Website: home-depot
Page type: billing-address
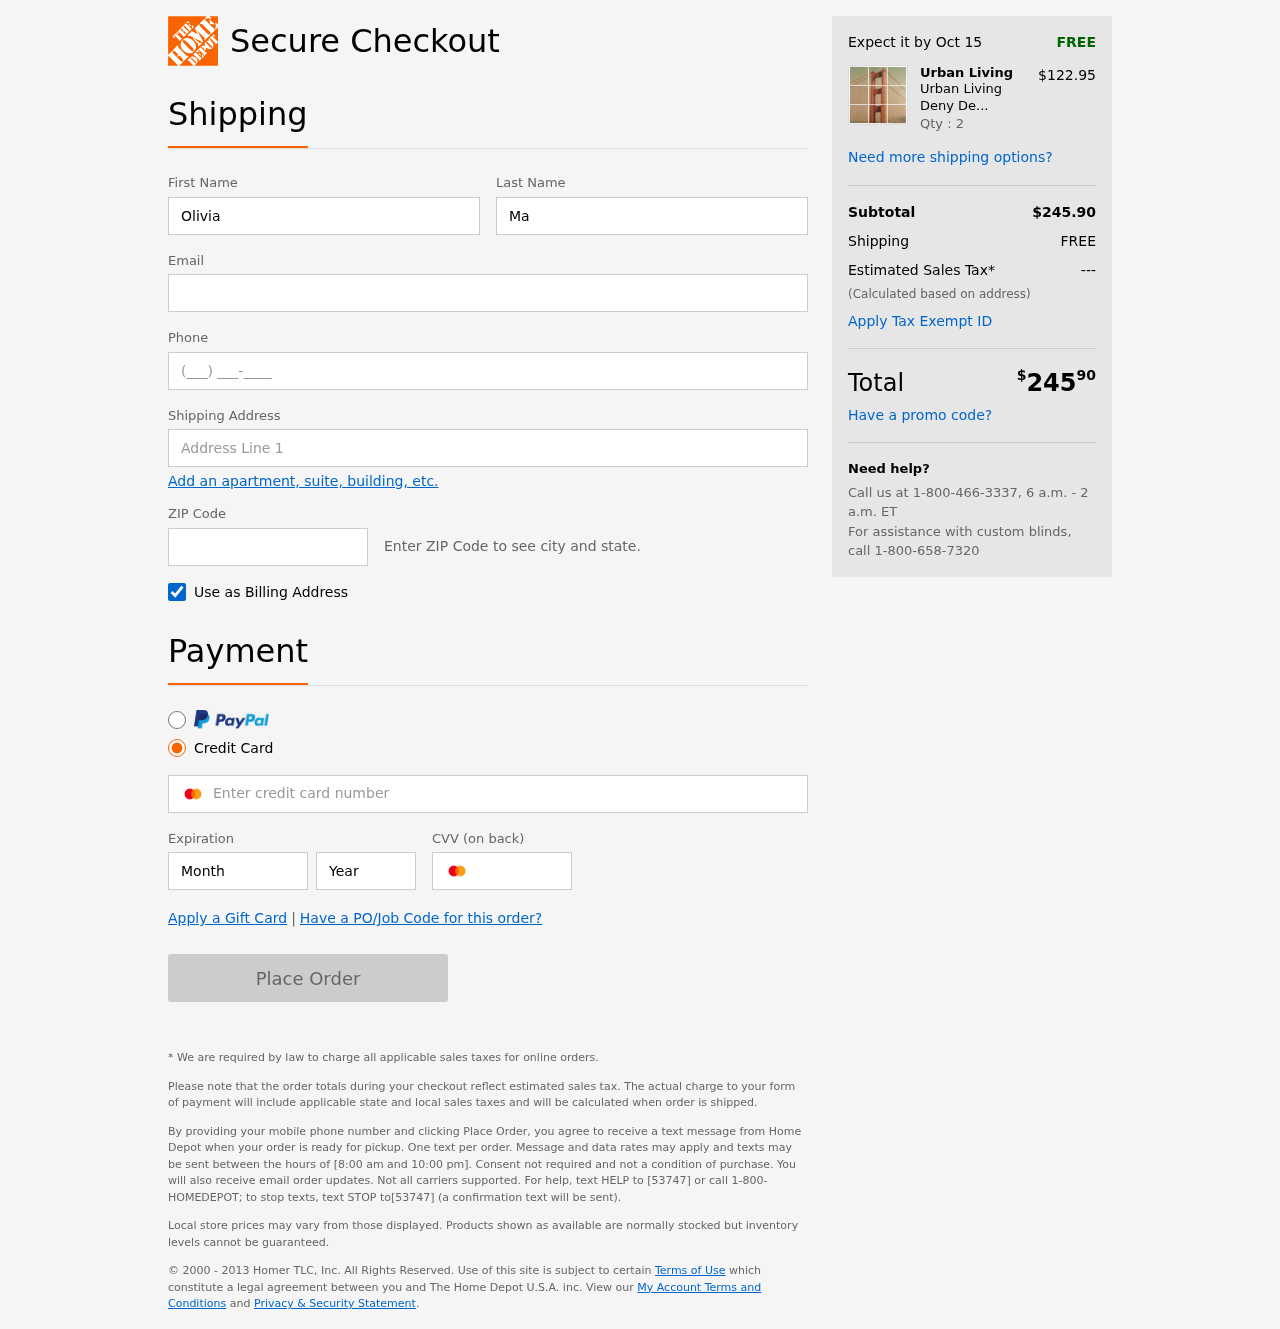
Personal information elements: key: PII_FIRSTNAME
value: Olivia
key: PII_LASTNAME
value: Mann
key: PII_EMAIL
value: olivia_mann@yahoo.com
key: PII_PHONE
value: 9055580338
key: PII_STREET
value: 7487 Montes Mountains
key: PII_POSTCODE
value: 09939
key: PII_CARD_NUMBER
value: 2236 4821 9398 9391
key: PII_CARD_EXPIRY_MONTH
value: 02
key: PII_CARD_CVV
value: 265
Product elements: key: PRODUCT1_BRAND
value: Urban Living
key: PRODUCT1_NAME
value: Urban Living Deny Designs 51865-wwmr01 Wall Art
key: PRODUCT1_PRICE
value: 122.95
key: PRODUCT1_QUANTITY
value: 2
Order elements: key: ORDER_DELIVERY_DATE
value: Oct 15
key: ORDER_SUBTOTAL
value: $245.90
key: ORDER_SHIPPING_COST
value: FREE
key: ORDER_TAX
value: ---
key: ORDER_TOTAL2
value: $24590